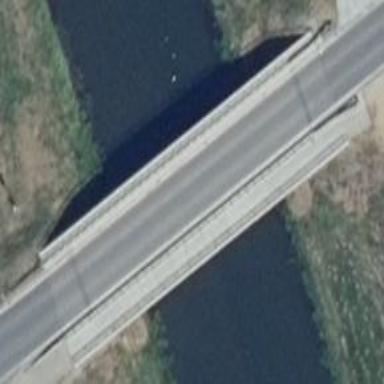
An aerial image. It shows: Man-made bridge.